Question: How can I implement the double domain cross-hairs for my jfreechart? Here is the requirement I need to honor.

The image is photo edited to show my requirement.
Thanks in advance
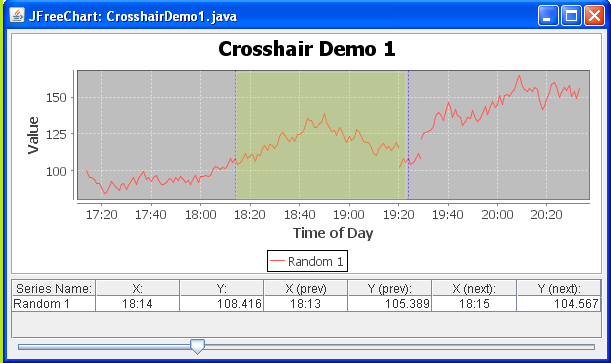
Answer: You can use a <URL> is an example.